Question: I am learning how to use gridview and started working on a sample app to build a basic calculator.
The idea was to use gridview to hold cells. The gridview uses a TextAdapter (extends BaseAdapter) which returns a TextView corresponding to the position passed.
I can setup everything to display numbers from 0-9 as of now but the textview seems clipped at right. This is the problem i am facing

Here are my XMLs
MainActivity.xml
'''
<RelativeLayout xmlns:android="http://schemas.android.com/apk/res/android"
xmlns:tools="http://schemas.android.com/tools" android:layout_width="match_parent"
android:layout_height="match_parent"
android:paddingLeft="@dimen/activity_horizontal_margin"
android:paddingRight="@dimen/activity_horizontal_margin"
android:paddingTop="@dimen/activity_vertical_margin"
android:paddingBottom="@dimen/activity_vertical_margin" tools:context=".MainActivity"
android:textAlignment="center">
<TextView android:text="@string/hello_world" android:layout_width="fill_parent"
android:layout_height="48dp"
android:textIsSelectable="true"
android:id="@+id/textView" />
<GridView
android:layout_width="fill_parent"
android:layout_height="fill_parent"
android:id="@+id/calculatorCellsView"
android:layout_marginTop="100dp"
android:numColumns="5"
android:columnWidth="20dp"
android:clickable="true"
android:choiceMode="singleChoice"
android:visibility="visible"
android:verticalSpacing="2dp"
android:horizontalSpacing="2dp"
android:gravity="center"
/>
</RelativeLayout>
'''
cellLayoutOfGridView xml
'''
<?xml version="1.0" encoding="utf-8"?>
<LinearLayout xmlns:android="http://schemas.android.com/apk/res/android"
android:orientation="vertical"
android:layout_width="match_parent"
android:layout_height="match_parent">
<TextView
android:layout_width="match_parent"
android:layout_height="match_parent"
android:id="@+id/id_gridCell"
android:background="@drawable/view_background"
android:gravity="center"
/>
</LinearLayout>
'''
drawable background to draw border
'''
<?xml version="1.0" encoding="utf-8"?>
<shape xmlns:android="http://schemas.android.com/apk/res/android">
<stroke android:color="#000000" android:width="4dp"/>
<solid android:color="@color/background_material_light"/>
<padding android:bottom="4dp" android:left="4dp" android:right="4dp" android:top="4dp"/>
</shape>
'''
I found that the problem was in the Adapter's getView() function's definition overriding the layoutparams. removing that from java file fixed it!
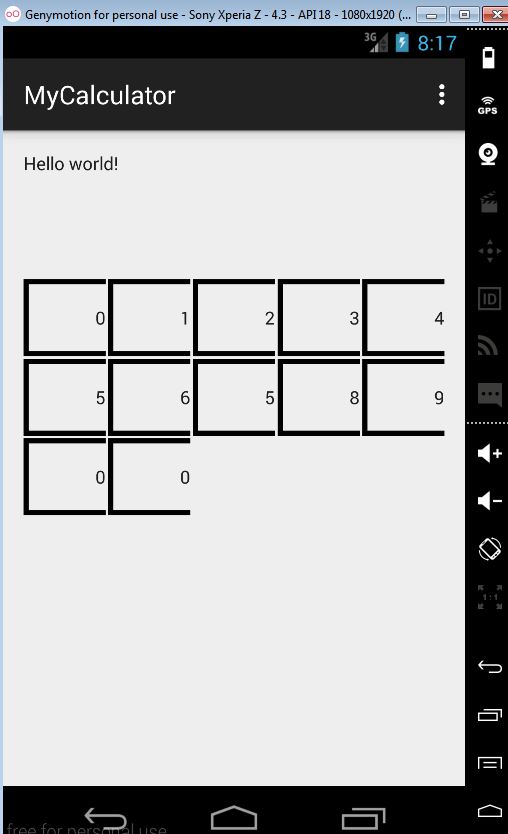
Answer: Try removing the LinearLayout if you don't use it.
'''
<?xml version="1.0" encoding="utf-8"?>
<TextView xmlns:android="http://schemas.android.com/apk/res/android"
android:layout_width="match_parent"
android:layout_height="match_parent"
android:id="@+id/id_gridCell"
android:background="@drawable/view_background"
android:gravity="center"
android:layout_gravity="center" />
'''
You can see what is causing the View inside grid cell to be pushed to the right.
For KitKat: go to
For Lollipop: go to .
Reopen your app. Now you can see view margins and paddings.
You can also post here a screenshot if you didn't find the problem.